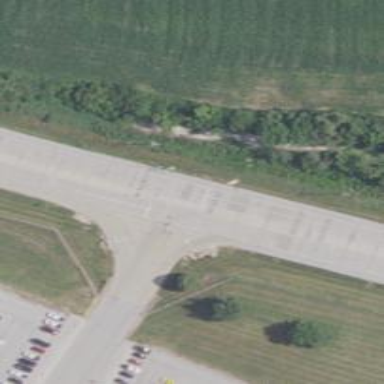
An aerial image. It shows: Service road.